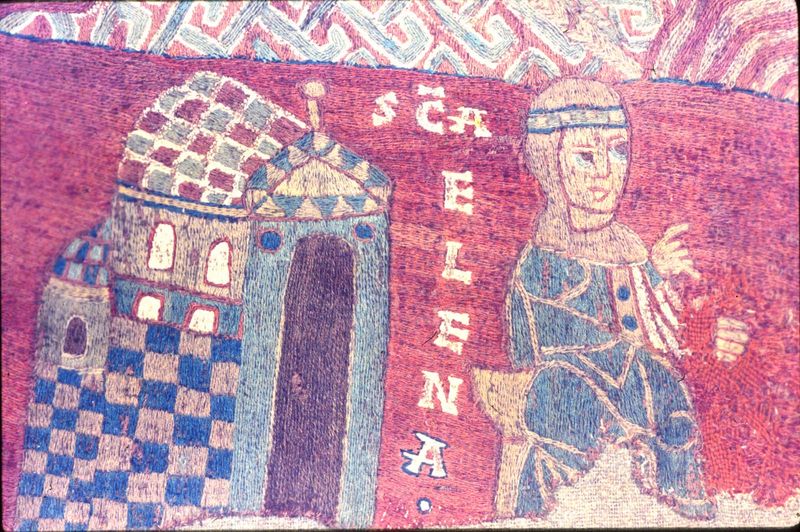
Titel: Wandteppich mit der Schöpfungsgeschichte, Tapiz de la Creación
Standort: Gerona, Kathedrale (EU - E)
Schlagwörter: blau, hand, kopf, mann, grün, bunt, finger, frau, kleid, tür, zeichnung, blick, haus, rot, karo, muster, ornament, rock, schachbrett, schachbrettmuster, teppich, augen, gesicht, stirnband, kirche, gold, mantel, stickerei, stoff, rosa, turm, farbig, schrift, giebel, farbe, lila, haarband, wolle, zeigefinger, knöpfe, tor, karos, eingang, palast, nonne, mittelalter, erhoben, stiche, garn, helena, bauwerk, figut, die schöne helena, scaelena